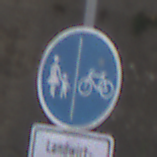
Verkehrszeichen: GetrennterRadUndGehwegRadwegRechts
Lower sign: BesondereFahrzeugeUndTransportgueter6
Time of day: MorningAfternoon
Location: Outdoor (Suburban)
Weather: PartlyCloudy
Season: NotSpecified
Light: Natural